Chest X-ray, PA view. Patient: 36 years old, sex M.
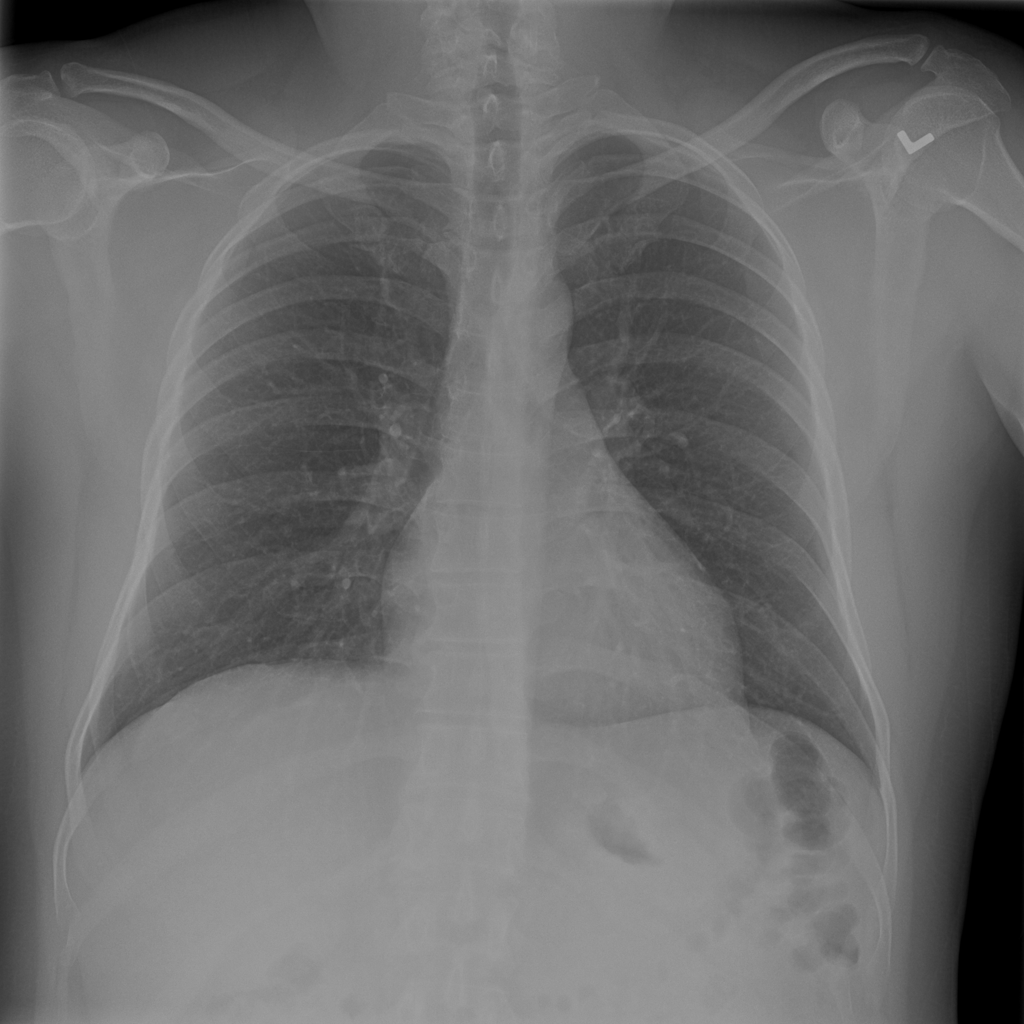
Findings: No Finding